Question: Count the number of objects in the diagram.
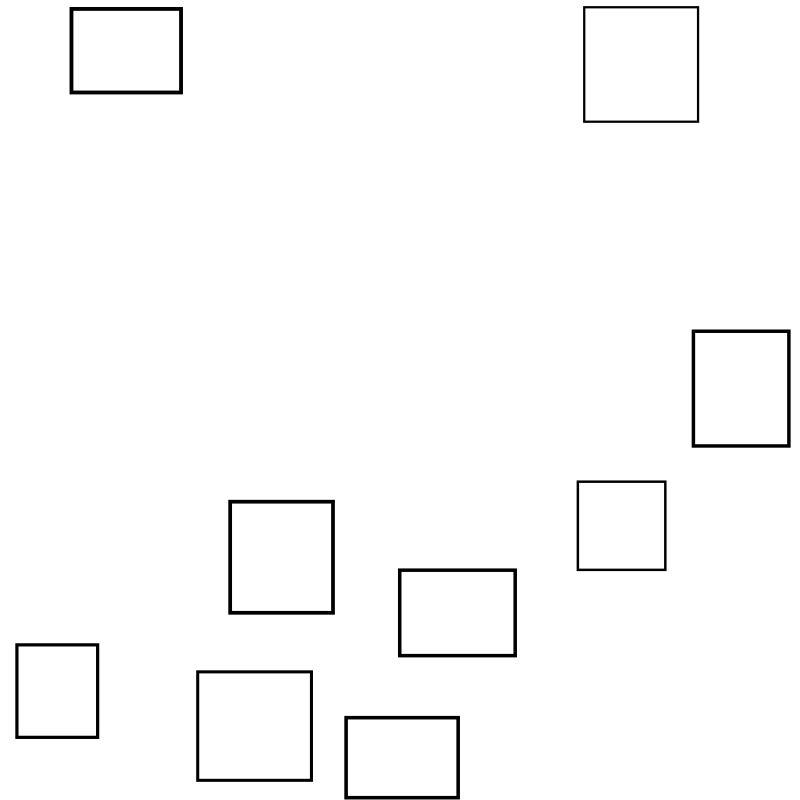
Answer: 9